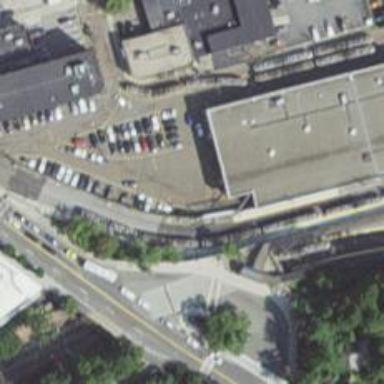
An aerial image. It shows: Light rail yard with electrified contact lines.